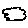
Label: cloud